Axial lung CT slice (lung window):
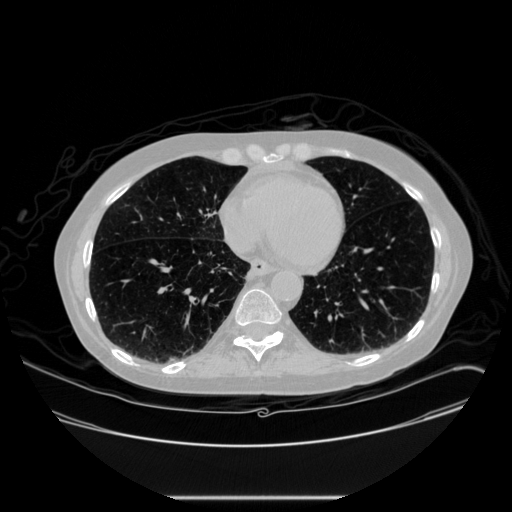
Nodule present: no